Question: I have such query:
'''
SELECT
CurrentAccountID
, IncomeBYR + IncomeConvertBYR AS AmountBYR
, IncomeUSD AS AmountUSD
, [Date] AS ExecutionDate
FROM CTE2
ORDER BY [Date]
'''

I need to combine AmountBYR and AmountUSD into one column with the same dates.
Result set is something like:
'''
CurrentAccountID AmountTotal ExecutionDate
3 <PHONE>.00 2010-02-13
3 -159 2010-02-13
... .... .....
'''
Is exist some way to do it in one Select query?
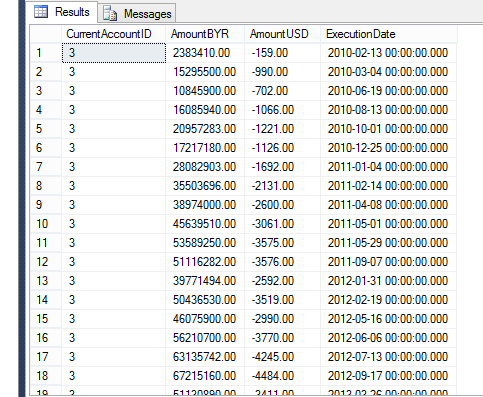
Answer: I would use a <URL>.
Something like
'''
SELECT
CurrentAccountID
, IncomeBYR + IncomeConvertBYR AS AmountTotal
, [Date] AS ExecutionDate
FROM CTE2
UNION ALL
SELECT
CurrentAccountID
, IncomeUSD AS AmountTotal
, [Date] AS ExecutionDate
FROM CTE2
ORDER BY [Date]
'''